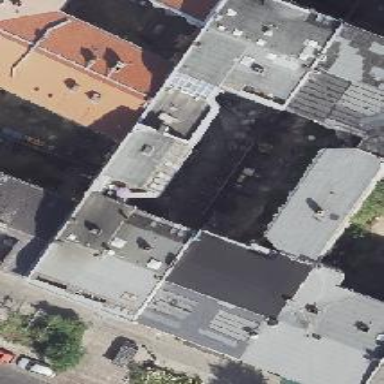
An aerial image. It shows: Image showing building with apartments.